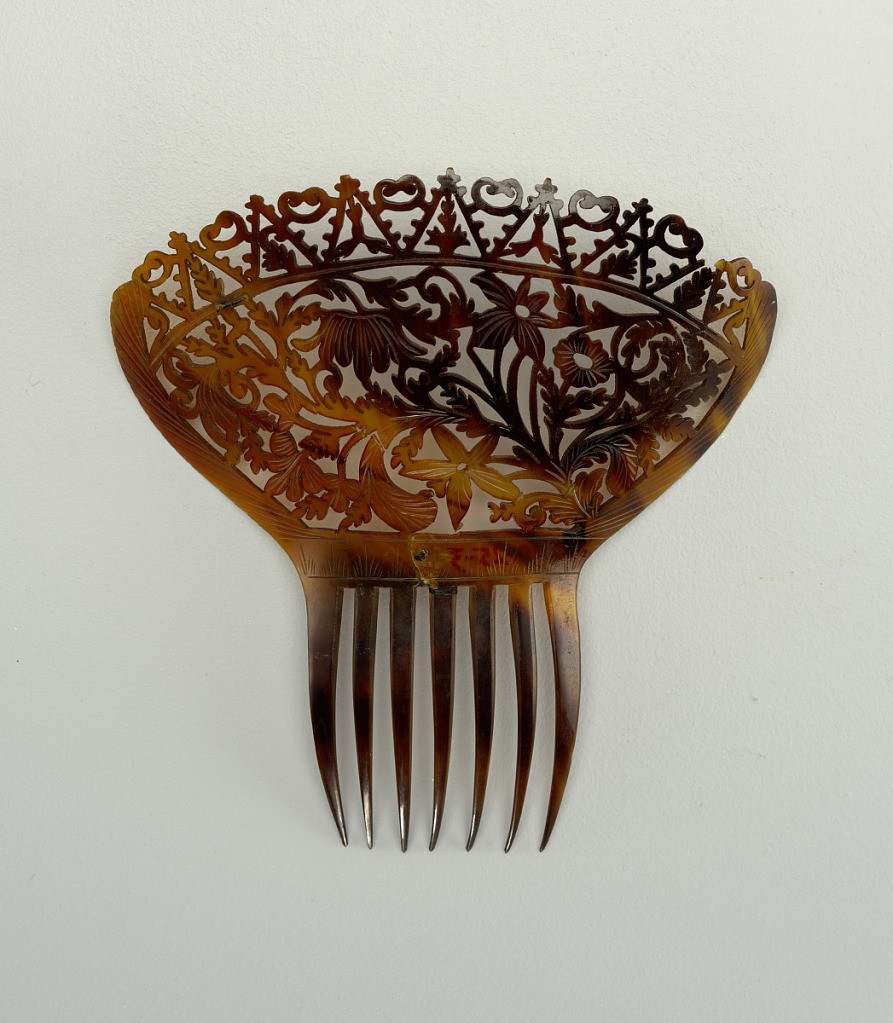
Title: Comb
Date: ca. 1870
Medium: Tortoiseshell
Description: Tall comb with intricate pierced carvings in floral motif.